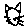
Label: cat